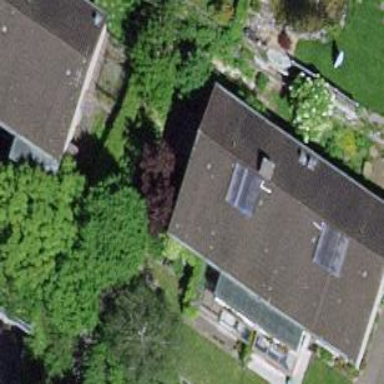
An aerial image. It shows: Semi-detached house with saltbox roof.